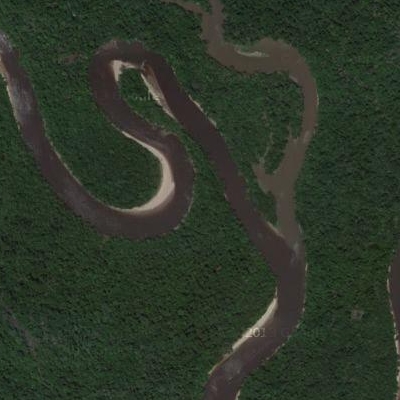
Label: RiverLake